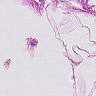
Metastatic tissue present: no